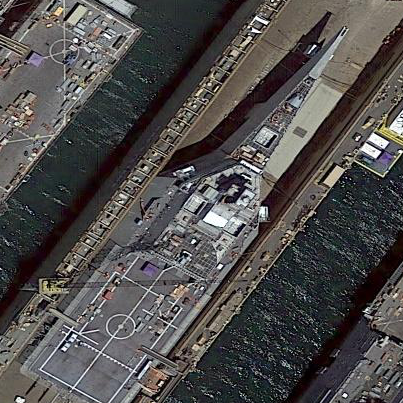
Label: Independence-class_combat_ship